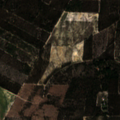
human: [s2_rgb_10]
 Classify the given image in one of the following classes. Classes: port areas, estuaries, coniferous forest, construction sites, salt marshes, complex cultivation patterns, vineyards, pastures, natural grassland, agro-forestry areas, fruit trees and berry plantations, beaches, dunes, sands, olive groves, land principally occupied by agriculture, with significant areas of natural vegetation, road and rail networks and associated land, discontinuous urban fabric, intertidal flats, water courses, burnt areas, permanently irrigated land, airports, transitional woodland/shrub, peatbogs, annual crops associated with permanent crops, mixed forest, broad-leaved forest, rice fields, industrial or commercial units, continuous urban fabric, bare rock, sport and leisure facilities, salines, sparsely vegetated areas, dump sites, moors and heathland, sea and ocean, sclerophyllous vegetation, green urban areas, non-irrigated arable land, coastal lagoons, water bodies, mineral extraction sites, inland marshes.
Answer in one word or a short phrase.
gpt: permanently irrigated land, broad-leaved forest, mixed forest